Interaction volume radius: 10 \u00c5
Interaction volume height: 25 \u00c5
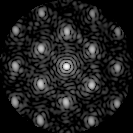
Disorder parameter: 0.3132